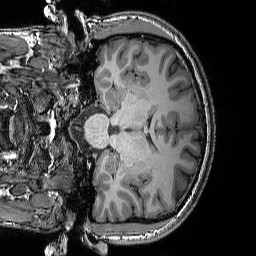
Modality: T1w
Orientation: coronal
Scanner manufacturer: siemens
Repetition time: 2.25 s
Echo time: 0.00418 s